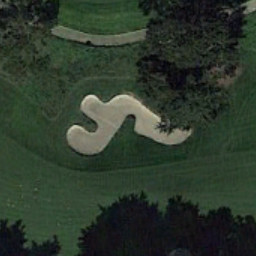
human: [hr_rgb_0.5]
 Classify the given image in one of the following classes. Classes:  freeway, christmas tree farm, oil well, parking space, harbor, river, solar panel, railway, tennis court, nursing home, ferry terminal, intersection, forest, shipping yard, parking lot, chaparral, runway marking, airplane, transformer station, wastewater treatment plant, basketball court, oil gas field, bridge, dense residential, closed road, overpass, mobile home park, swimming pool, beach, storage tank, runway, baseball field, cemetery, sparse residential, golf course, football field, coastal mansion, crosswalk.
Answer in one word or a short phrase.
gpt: golf course